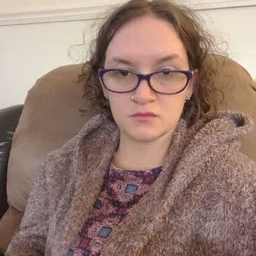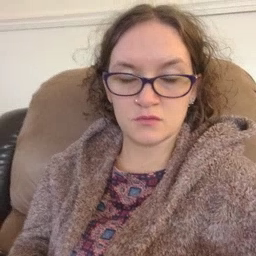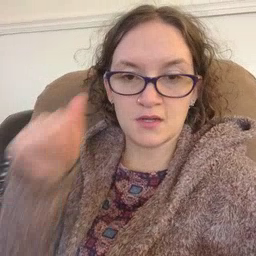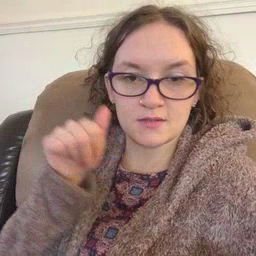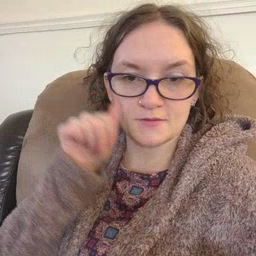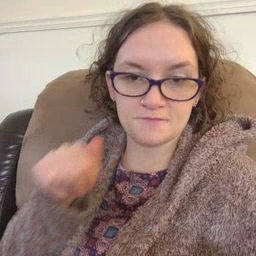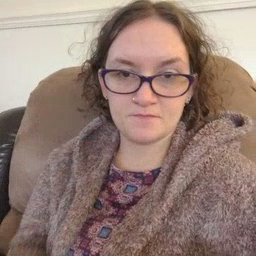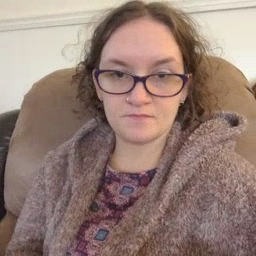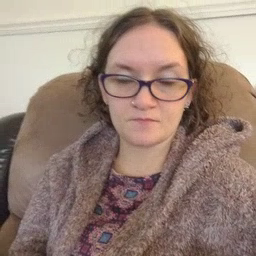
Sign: aunt